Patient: sex M, age 32
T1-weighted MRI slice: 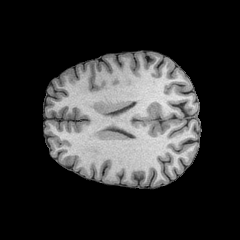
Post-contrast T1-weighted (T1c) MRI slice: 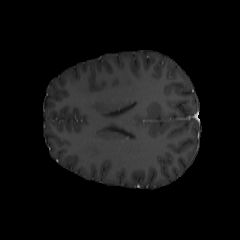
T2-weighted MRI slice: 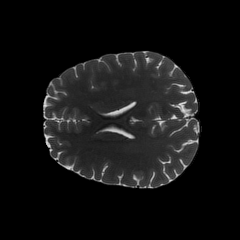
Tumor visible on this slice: no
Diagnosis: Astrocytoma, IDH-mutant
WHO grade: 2